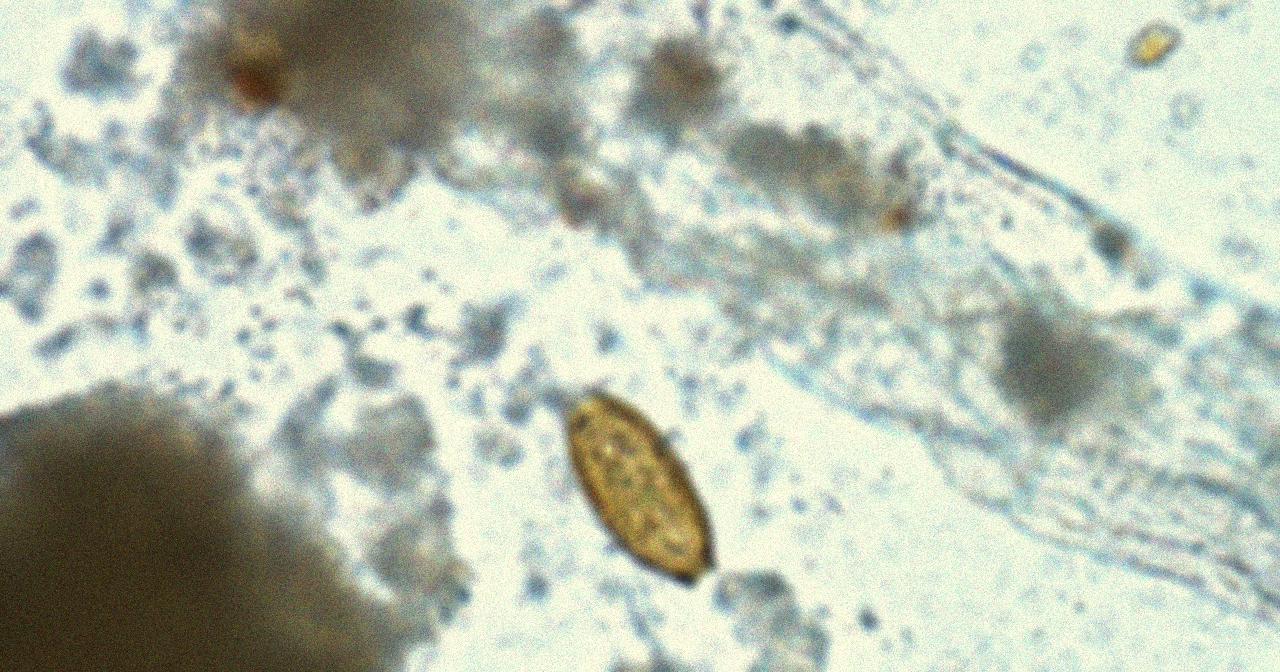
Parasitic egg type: Trichuris trichiura